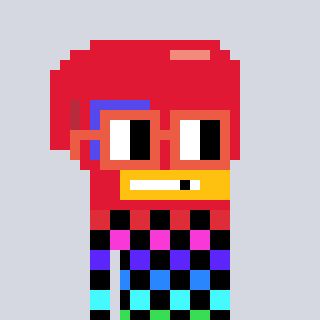
a pixel art character with square orange glasses, a boxing glove-shaped head and a grayscale-colored body on a cool background